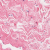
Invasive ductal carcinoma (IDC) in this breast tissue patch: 0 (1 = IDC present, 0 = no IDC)